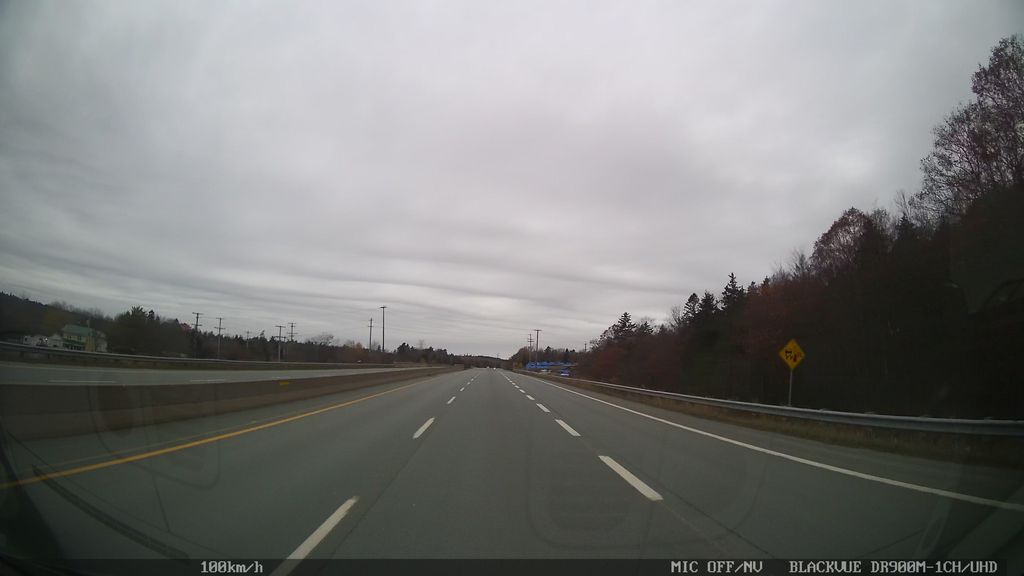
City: halifax